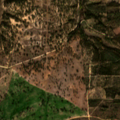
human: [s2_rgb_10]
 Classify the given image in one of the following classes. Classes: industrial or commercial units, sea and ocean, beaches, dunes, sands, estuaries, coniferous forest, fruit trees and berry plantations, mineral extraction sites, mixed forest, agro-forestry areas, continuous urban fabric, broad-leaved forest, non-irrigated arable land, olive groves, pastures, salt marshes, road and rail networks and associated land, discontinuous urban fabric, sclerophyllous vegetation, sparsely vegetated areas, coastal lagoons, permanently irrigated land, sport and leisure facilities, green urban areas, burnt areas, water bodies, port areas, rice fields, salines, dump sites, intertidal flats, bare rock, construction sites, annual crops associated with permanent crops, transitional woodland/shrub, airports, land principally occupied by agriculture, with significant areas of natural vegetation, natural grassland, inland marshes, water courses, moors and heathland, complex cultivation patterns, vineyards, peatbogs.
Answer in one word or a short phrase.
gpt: olive groves, land principally occupied by agriculture, with significant areas of natural vegetation, agro-forestry areas, broad-leaved forest, transitional woodland/shrub